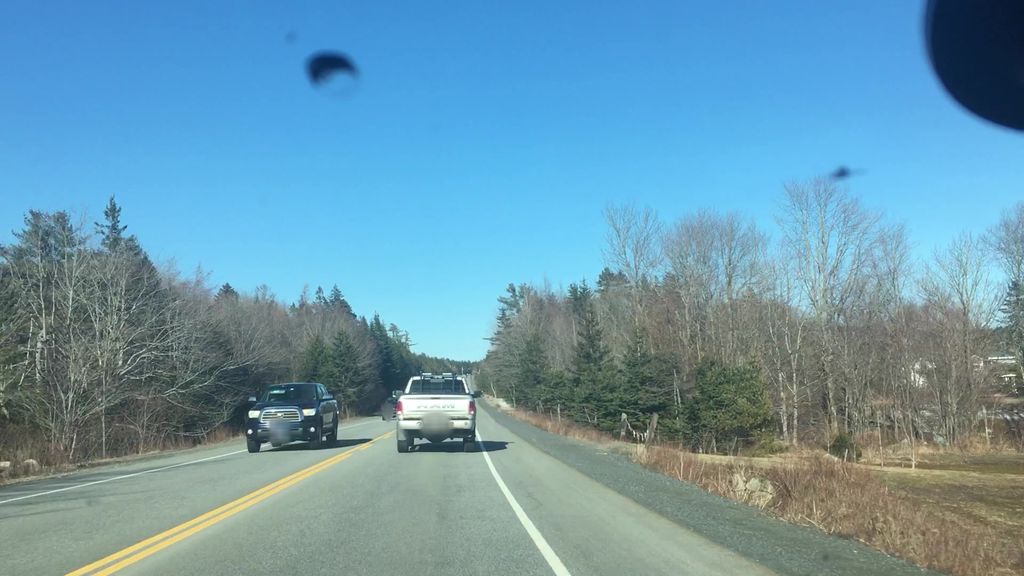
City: halifax